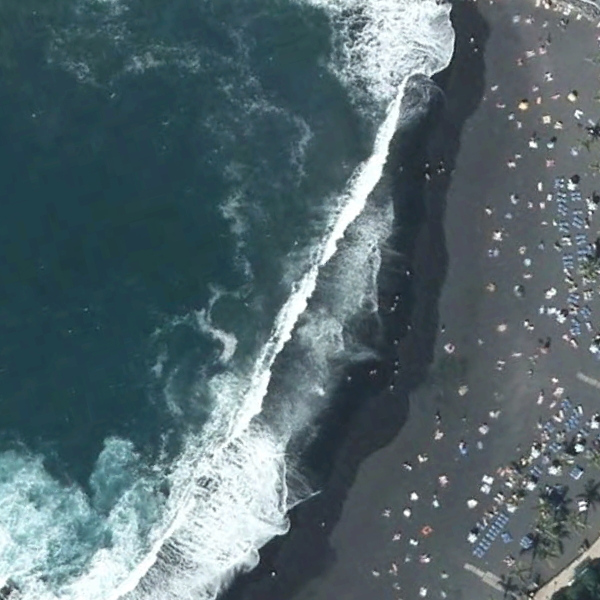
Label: Beach